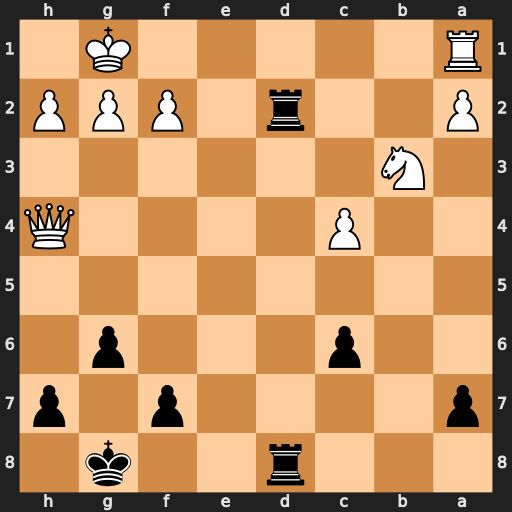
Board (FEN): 3r2k1/p4p1p/2p3p1/8/2P4Q/1N6/P2r1PPP/R5K1
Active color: b
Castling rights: -
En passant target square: -
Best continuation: Rd1+ Rxd1 Rxd1#